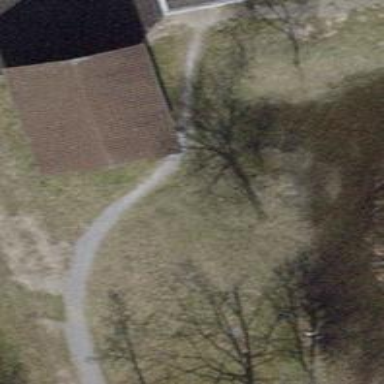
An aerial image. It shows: Footway with surface of fine gravel.